Question: I have added a reference to a WCF my Service that this library has an app.config.
in the app.config there is a 'applicationSettings' sectionGroup and there is 'Properties' section
When I add a Properties Section into web.config it doesn't work:
My proprties section in app.config is
'''
<IranTcDriver.Properties.Settings>
<setting name="IranTcDriver_tc_iran_ws_SMS_WebServer_Service" serializeAs="String">
<value>http://wwww.wwww.www/index.php</value>
</setting>
<setting name="UserName" serializeAs="String">
<value>tavanm-----</value>
</setting>
<setting name="Password" serializeAs="String">
<value>-------------</value>
</setting>
</IranTcDriver.Properties.Settings>
'''
and then
I add below tag is '<applicationSettings>' section group and add
'''
<section name="IranTcDriver.Properties.Settings" type="System.Configuration.ClientSettingsSection, System, Version=4.0.0.0, Culture=neutral, PublicKeyToken=b77a5c561934e089" requirePermission="false">
'''
When I add this tags in web.config I get Error about multiple properties section.
any one can help me?

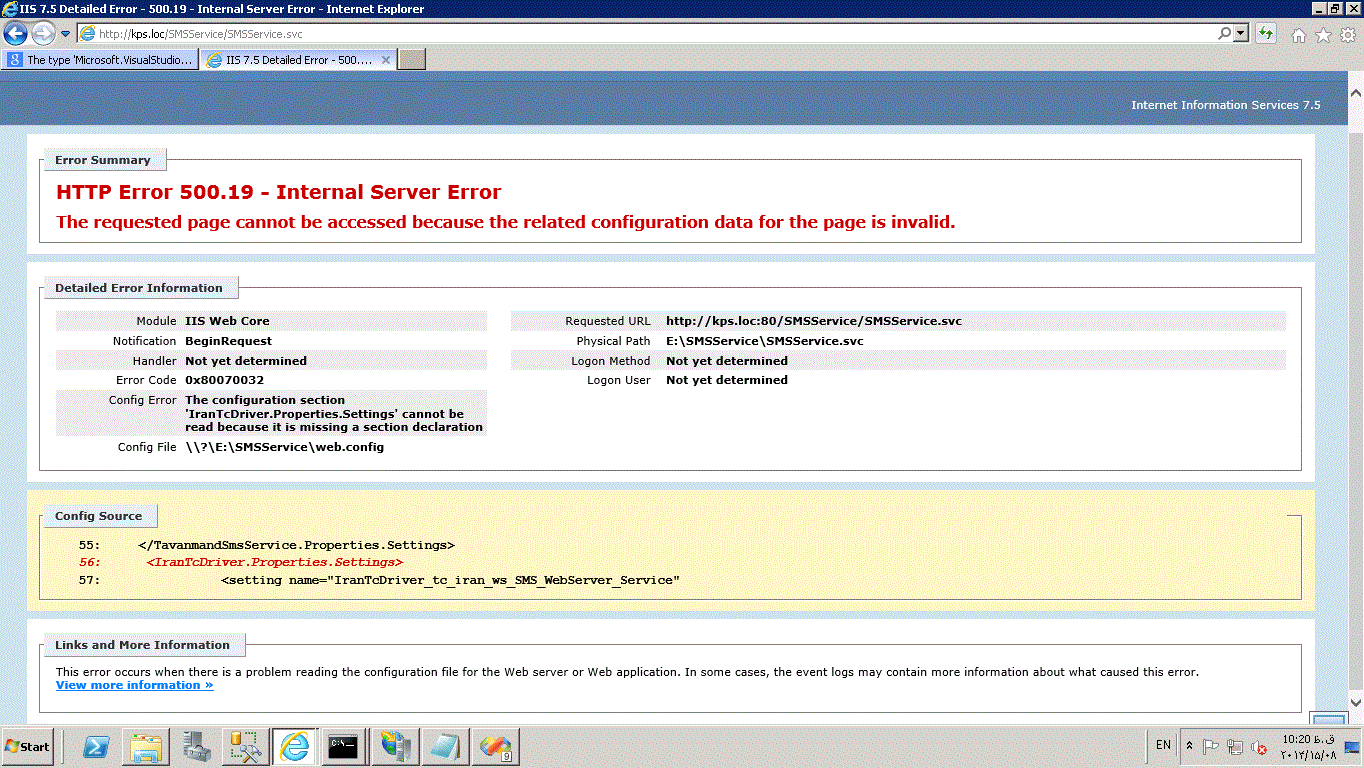
Answer: Use this setting in configuration file (web.config)
in applicationSettings sectionGroup add 'IranTcDriver.Properties.Settings'
'''
<configSections>
<sectionGroup name="applicationSettings" type="System.Configuration.ApplicationSettingsGroup, System, Version=4.0.0.0, Culture=neutral, PublicKeyToken=b77a5c561934e089">
<section name="IranTcDriver.Properties.Settings" type="System.Configuration.ClientSettingsSection, System, Version=4.0.0.0, Culture=neutral, PublicKeyToken=b77a5c561934e089" requirePermission="false" />
</sectionGroup>
</configSections>
'''
Then in '<applicationSettings>' in web.config add
'''
<IranTcDriver.Properties.Settings>
<setting name="IranTcDriver_tc_iran_ws_SMS_WebServer_Service" serializeAs="String">
<value>http://wwww.wwww.www/index.php</value>
</setting>
<setting name="UserName" serializeAs="String">
<value>tavanm-----</value>
</setting>
<setting name="Password" serializeAs="String">
<value>-------------</value>
</setting>
</IranTcDriver.Properties.Settings>
'''
this should be work